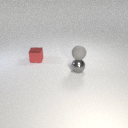
small red metal cube to the left of small gray metal sphere